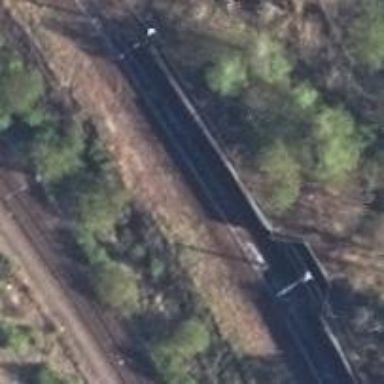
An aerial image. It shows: Electrified railway with contact line running along embankment.